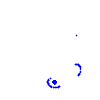
Particle: pion